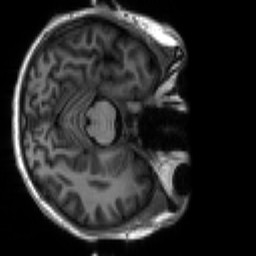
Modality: T1w
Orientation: axial
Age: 20
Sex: male
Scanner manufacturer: siemens
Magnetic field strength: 3 T
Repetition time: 2.3 s
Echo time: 0.00266 s